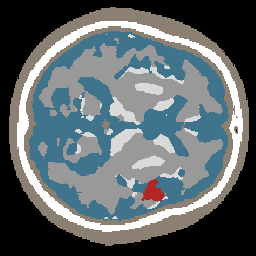
Label: lesion